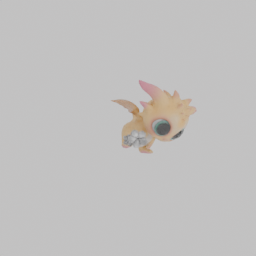
Label: animals